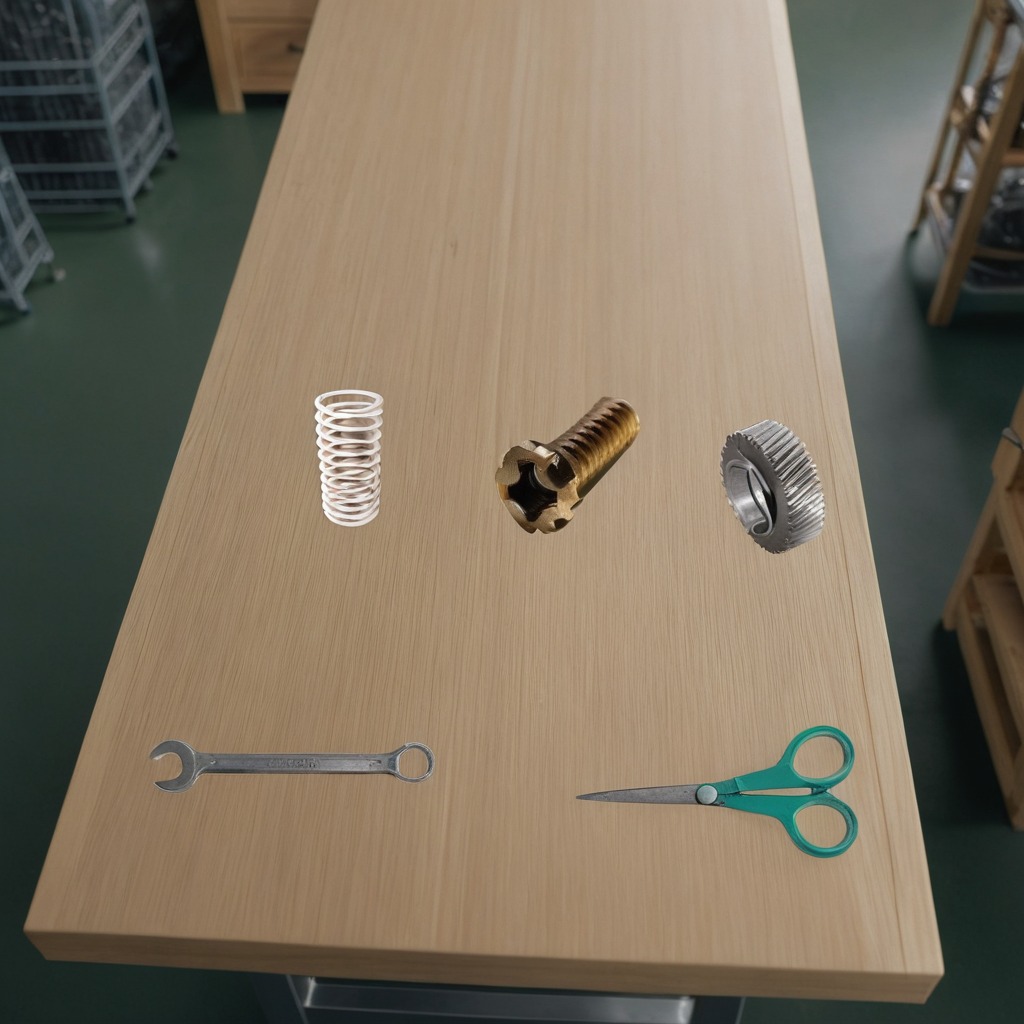
A steel gear with teeth, a metal machine screw, a coiled metal spring, a pair of scissors, and a wrench are lying on the workbench.